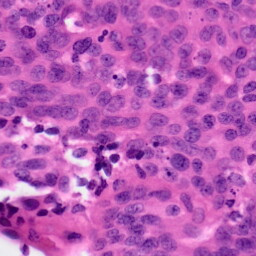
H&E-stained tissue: Ovarian